Question: My current code:
'''
procedure TForm1.Button10Click(Sender: TObject);
var
IdHTTP: TIdHTTP;
IdSSL: TIdSSLIOHandlerSocketOpenSSL;
JSON: string;
jsonObiekt: TJSONObject;
streams: TJSONValue;
liczbaStrumieni: integer;
i: integer;
begin
IdHTTP := TIdHTTP.Create;
try
IdSSL := TIdSSLIOHandlerSocketOpenSSL.Create(IdHTTP);
IdHTTP.IOHandler := IdSSL;
IdHTTP.Request.CustomHeaders.AddValue('Accept', 'application/vnd.twitchtv.v3+json');
IdHTTP.Request.CustomHeaders.AddValue('Client-ID', 'smb61nyd0vxmqdn9d3k735qbx41cdyg');
JSON := IdHTTP.Get('https://api.twitch.tv/kraken/streams?game=StarCraft:%20Brood%20War');
finally
IdHTTP.Free;
end;
jsonObiekt := nil;
try
jsonObiekt := TJSONObject.ParseJSONValue(TEncoding.ASCII.GetBytes(JSON), 0) as TJSONObject;
streams := jsonObiekt.Get('streams').JsonValue;
liczbaStrumieni := TJSONArray(streams).Size;
for i := 0 to liczbaStrumieni - 1 do
begin
Memo6.Lines.Add(TJSONObject(TJSONArray(streams).Get(i)).Get('viewers').JsonValue.Value);
end;
finally
jsonObiekt.Free;
end;
end;
'''
With this code i am able to get viewers for every entries in "streams"

My goal is to get "status" from "channel", but thats too hard for me. Tried learn from this <URL> but no result, still dont understand it well. Thanks for help.
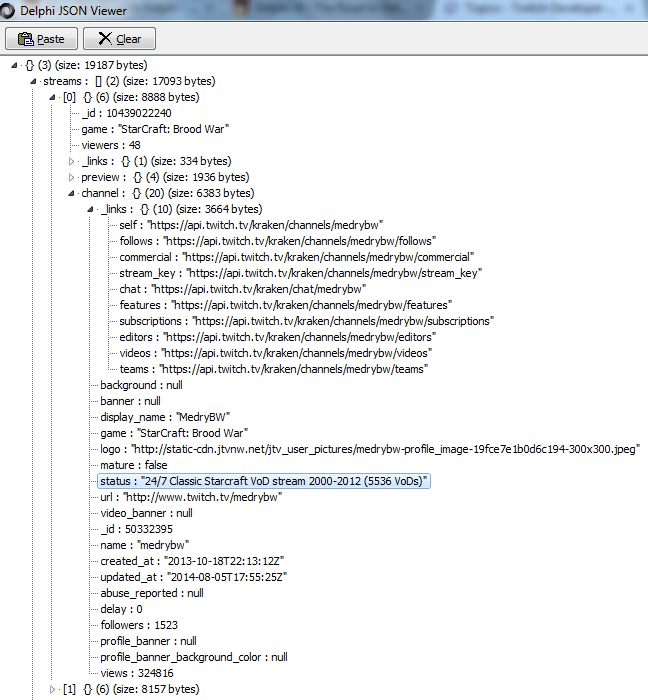
Answer: It helps to break up the subobjects into their own variables, don't try to do everything in a single statement. Try this:
'''
procedure TForm1.Button10Click(Sender: TObject);
var
IdHTTP: TIdHTTP;
IdSSL: TIdSSLIOHandlerSocketOpenSSL;
JSON: string;
jsonObiekt: TJSONObject;
streams: TJSONArray;
stream: TJSONObject;
channel: TJSONObject;
status: TJSONString;
liczbaStrumieni: integer;
i: integer;
begin
IdHTTP := TIdHTTP.Create;
try
IdSSL := TIdSSLIOHandlerSocketOpenSSL.Create(IdHTTP);
IdHTTP.IOHandler := IdSSL;
IdHTTP.Request.Accept := 'application/vnd.twitchtv.v3+json';
IdHTTP.Request.CustomHeaders.AddValue('Client-ID', 'smb61nyd0vxmqdn9d3k735qbx41cdyg');
JSON := IdHTTP.Get('https://api.twitch.tv/kraken/streams?game=StarCraft:%20Brood%20War');
finally
IdHTTP.Free;
end;
jsonObiekt := TJSONObject.ParseJSONValue(JSON) as TJSONObject;
try
streams := jsonObiekt.Get('streams').JsonValue as TJSONArray;
liczbaStrumieni := streams.Size;
for i := 0 to liczbaStrumieni - 1 do
begin
stream := streams.Get(i) as TJSONObject;
channel := stream.Get('channel').JsonValue as TJSONObject;
status := channel.Get('status').JsonValue as TJSONString;
Memo6.Lines.Add(status.Value);
end;
finally
jsonObiekt.Free;
end;
end;
'''
Alternatively, download the JSON as bytes so 'TIdHTTP' will not decode them to UTF-16, and thus 'TJSONObject' can parse the original bytes as-is:
'''
procedure TForm1.Button10Click(Sender: TObject);
var
IdHTTP: TIdHTTP;
IdSSL: TIdSSLIOHandlerSocketOpenSSL;
JSON: TBytesStream;
jsonObiekt: TJSONObject;
streams: TJSONArray;
stream: TJSONObject;
channel: TJSONObject;
status: TJSONString;
liczbaStrumieni: integer;
i: integer;
begin
jsonObiekt := nil;
try
JSON := TBytesStream.Create;
try
IdHTTP := TIdHTTP.Create;
try
IdSSL := TIdSSLIOHandlerSocketOpenSSL.Create(IdHTTP);
IdHTTP.IOHandler := IdSSL;
IdHTTP.Request.Accept := 'application/vnd.twitchtv.v3+json';
IdHTTP.Request.CustomHeaders.AddValue('Client-ID', 'smb61nyd0vxmqdn9d3k735qbx41cdyg');
IdHTTP.Get('https://api.twitch.tv/kraken/streams?game=StarCraft:%20Brood%20War', JSON);
finally
IdHTTP.Free;
end;
jsonObiekt := TJSONObject.ParseJSONValue(JSON.Bytes, 0, JSON.Size) as TJSONObject;
finally
JSON.Free;
end;
streams := jsonObiekt.Get('streams').JsonValue as TJSONArray;
liczbaStrumieni := streams.Size;
for i := 0 to liczbaStrumieni - 1 do
begin
stream := streams.Get(i) as TJSONObject;
channel := stream.Get('channel').JsonValue as TJSONObject;
status := channel.Get('status').JsonValue as TJSONString;
Memo6.Lines.Add(status.Value);
end;
finally
jsonObiekt.Free;
end;
end;
'''